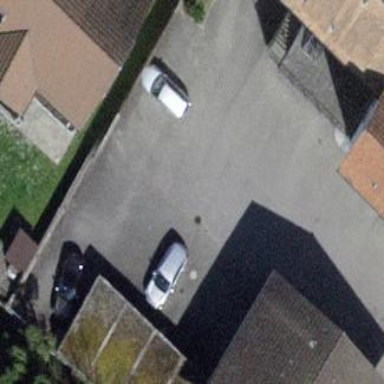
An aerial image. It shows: Parking area with surface.